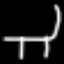
Label: chair